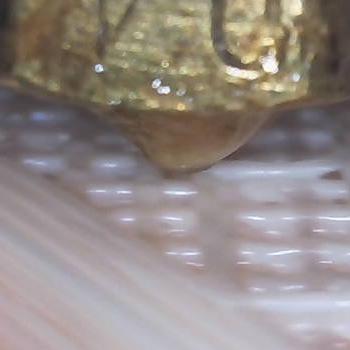
Flow rate: 70%